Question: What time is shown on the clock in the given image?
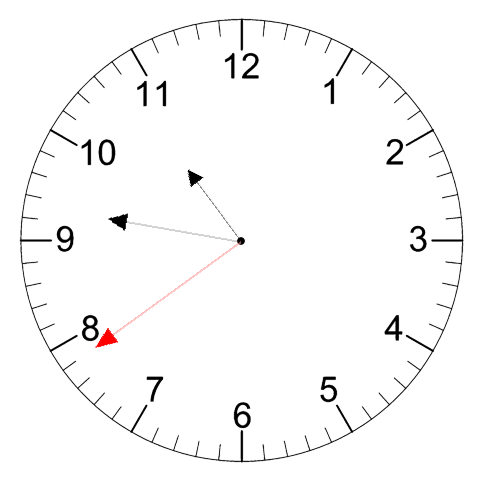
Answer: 10:46:39